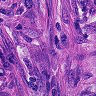
Metastatic tissue present: yes